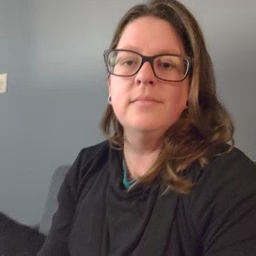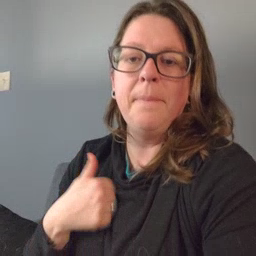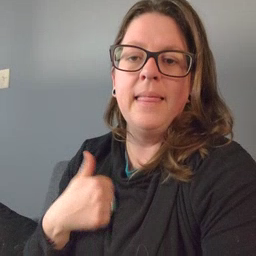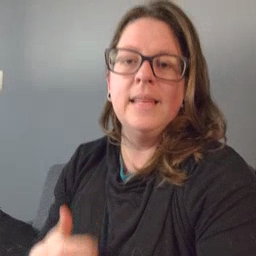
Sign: bath